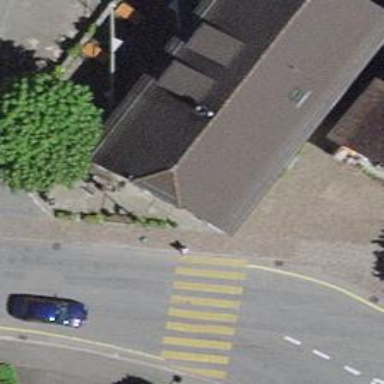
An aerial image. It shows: Restaurant.